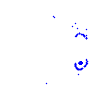
Particle: proton